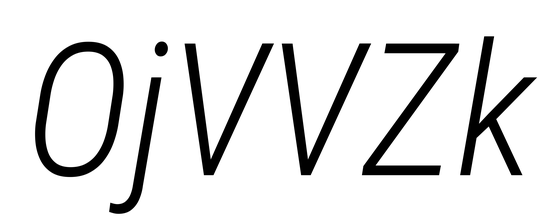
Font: Roboto-Italic_Condensed_Light_Italic